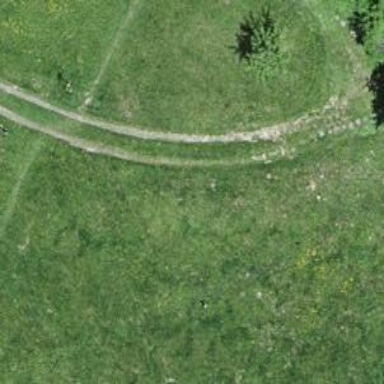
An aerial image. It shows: Gravel track with track type of grade3.